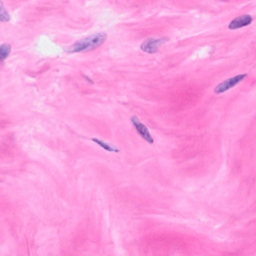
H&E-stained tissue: Breast